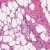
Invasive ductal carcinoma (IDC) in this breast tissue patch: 0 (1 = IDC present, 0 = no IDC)